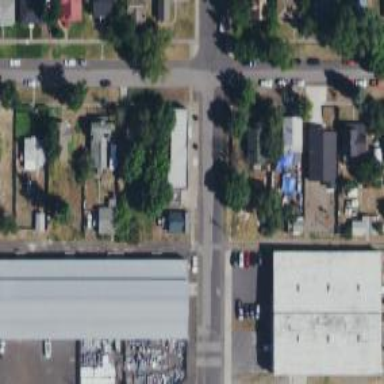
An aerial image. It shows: Alley classified as service road.